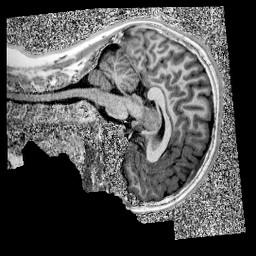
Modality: UNIT1
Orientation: sagittal
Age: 13
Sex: male
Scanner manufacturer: siemens
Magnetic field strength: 3 T
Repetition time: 4 s
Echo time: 0.00299 s